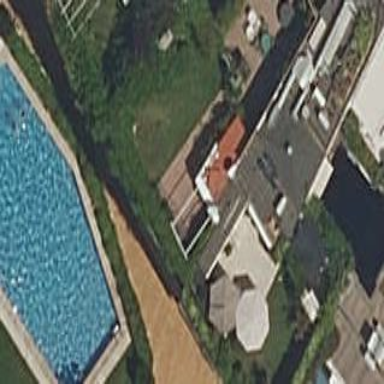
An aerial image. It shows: Swimming pool located in leisure land.